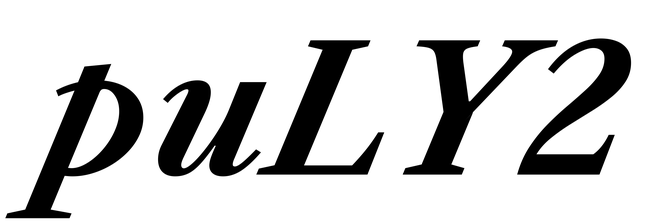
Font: LibreCaslonText-Italic_Bold_Italic